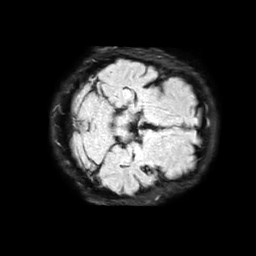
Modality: FLAIR
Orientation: axial
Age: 58
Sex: male
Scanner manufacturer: philips
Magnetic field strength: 1.5 T
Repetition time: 6 s
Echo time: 0.1021 s